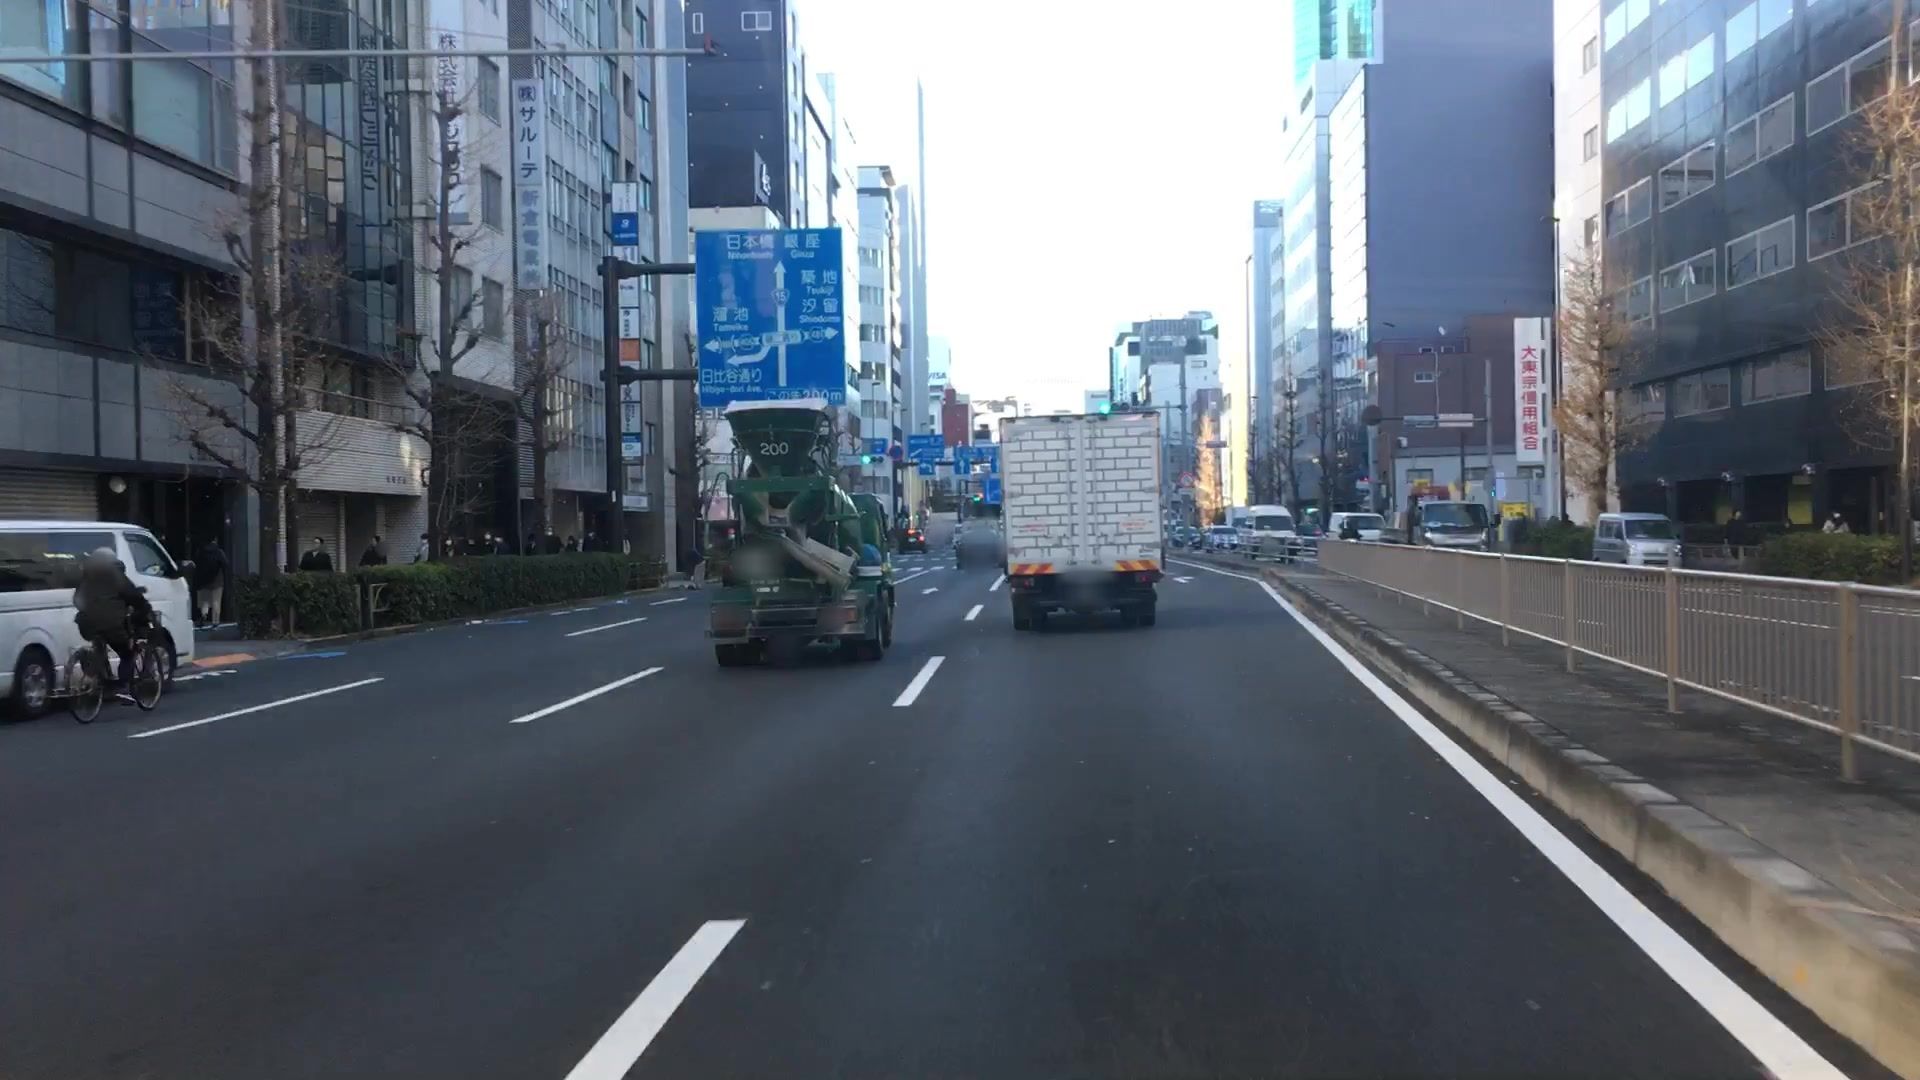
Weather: clear
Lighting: day
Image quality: good
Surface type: driving surface
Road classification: steps, pedestrian
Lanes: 3
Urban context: urban centre
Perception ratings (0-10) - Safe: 4.26, Lively: 6.92, Beautiful: 5.98, Boring: 2.92, Depressing: 6.13, Wealthy: 6.47